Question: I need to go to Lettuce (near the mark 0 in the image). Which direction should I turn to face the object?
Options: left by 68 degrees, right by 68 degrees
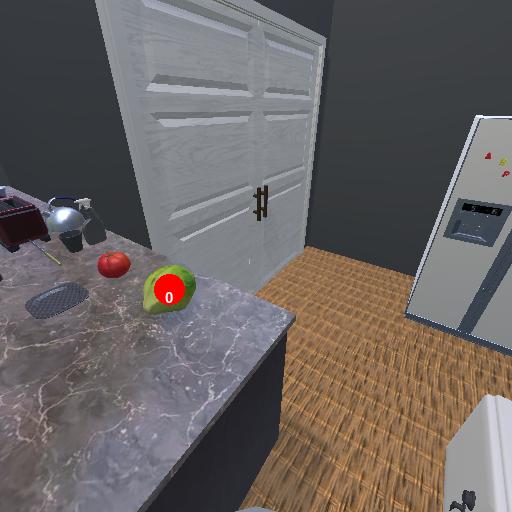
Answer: left by 68 degrees